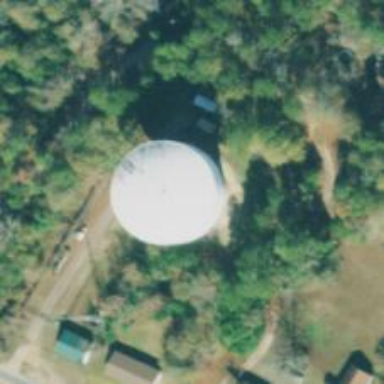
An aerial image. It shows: Water tower that is man-made.